【题型】填空题　【知识点】平面几何　【难度】medium
已知：如图, 在平面直角坐标系中, $A(2,0)$、$B(0,2)$、$C(4,0)$、$D(3,2)$, $P$ 是 $\triangle AOB$ 外部的第一象限内一动点, 且 $\angle BPA = 135^\circ$,
$2PD + PC$ 的最小值为\_\_\_\_\_\_

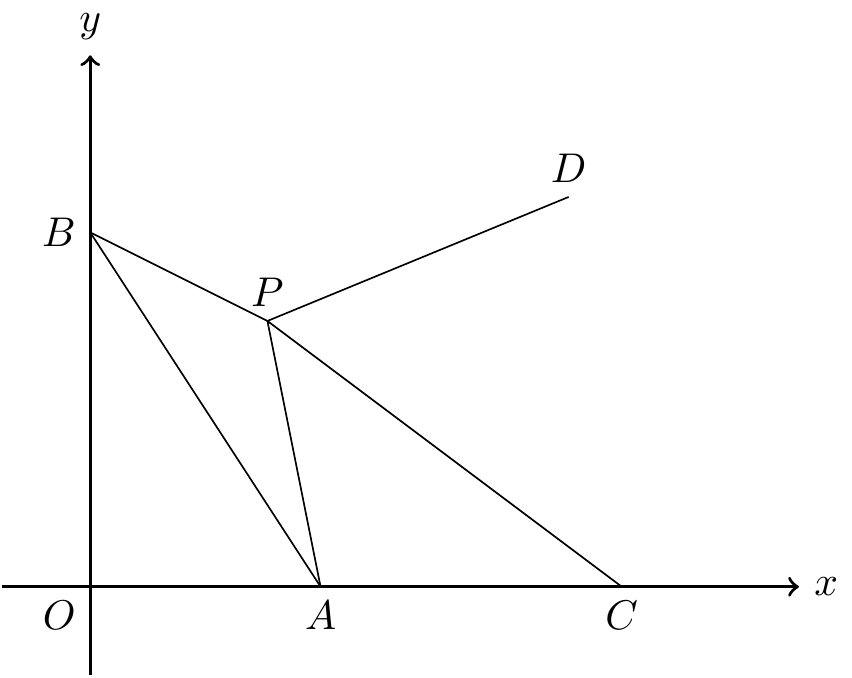
【解答】
解：如图：

取一点 $T(1,0)$, 连接 $OP$、$PT$、$TD$,

$A(2,0)$, $B(0,2)$, $C(4,0)$, $OA = OB = 2$, $OC = 4$,

以 $O$ 为圆心 $OA$ 为半径作 $⊙O$, 在优弧 $AB$ 上取一点 $Q$, 连接 $QB$、$QA$,

$\angle Q = \frac{1}{2} \angle AOB = 45^\circ$, $\angle APB = 135^\circ$, $\angle Q + \angle APB = 180^\circ$, $\therefore$ $A$、$P$、$B$、$Q$ 四点共圆, $\therefore$ $OP = OA = 2$,

$OP = 2$, $OT = 1$, $OC = 4$, $OP^2 = OC \cdot OT$, $\therefore$ $\frac{OP}{OC} = \frac{OT}{OP}$,

$\angle POT = \angle POC$, $\therefore$ $\triangle POT \sim \triangle POC$, $\therefore$ $\frac{PT}{PC} = \frac{OP}{OC} = \frac{1}{2}$, $\therefore$ $PT = \frac{1}{2} PC$,

$2PD + PC = 2(PD + \frac{1}{2} PC) = 2(PD + PT)$, $\therefore$ $PD + PT \geq DT$, $DT = \sqrt{2^2 + 2^2} = 2\sqrt{2}$,

$2PD + PC \geq 4\sqrt{2}$, $\therefore$ $2PD + PC$ 的最小值是 $4\sqrt{2}$。
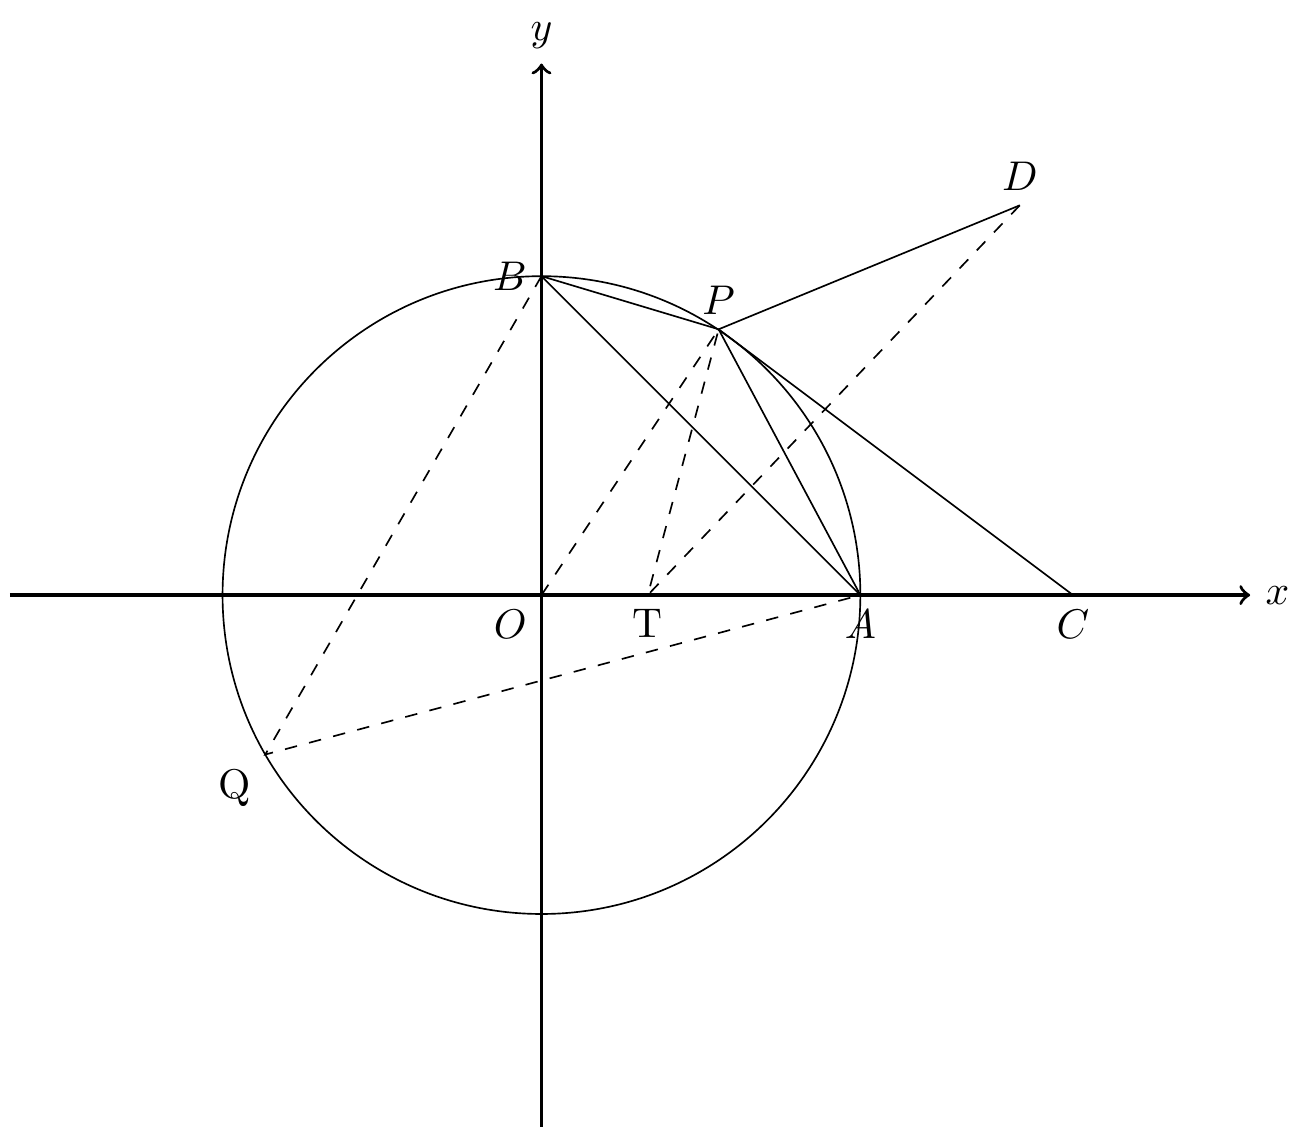